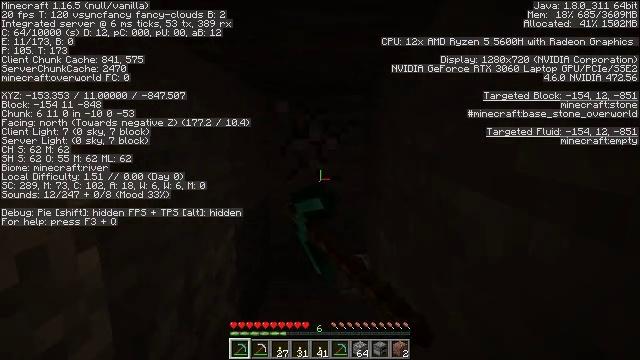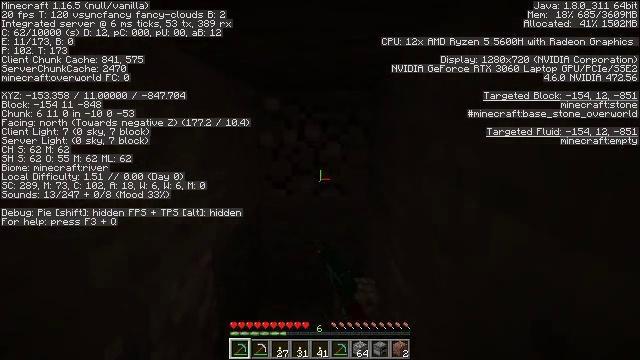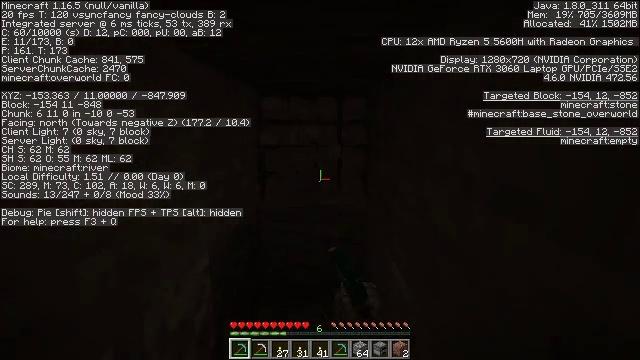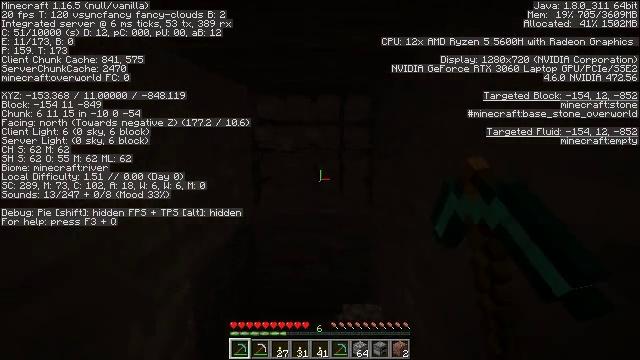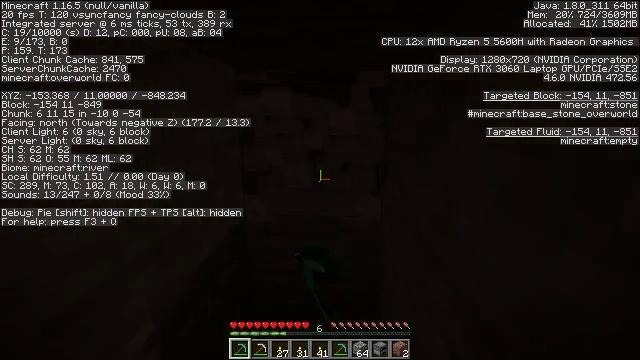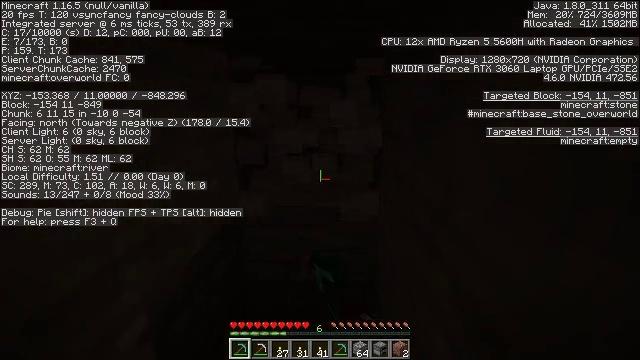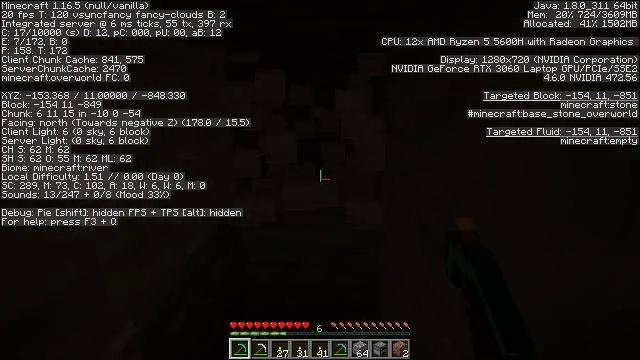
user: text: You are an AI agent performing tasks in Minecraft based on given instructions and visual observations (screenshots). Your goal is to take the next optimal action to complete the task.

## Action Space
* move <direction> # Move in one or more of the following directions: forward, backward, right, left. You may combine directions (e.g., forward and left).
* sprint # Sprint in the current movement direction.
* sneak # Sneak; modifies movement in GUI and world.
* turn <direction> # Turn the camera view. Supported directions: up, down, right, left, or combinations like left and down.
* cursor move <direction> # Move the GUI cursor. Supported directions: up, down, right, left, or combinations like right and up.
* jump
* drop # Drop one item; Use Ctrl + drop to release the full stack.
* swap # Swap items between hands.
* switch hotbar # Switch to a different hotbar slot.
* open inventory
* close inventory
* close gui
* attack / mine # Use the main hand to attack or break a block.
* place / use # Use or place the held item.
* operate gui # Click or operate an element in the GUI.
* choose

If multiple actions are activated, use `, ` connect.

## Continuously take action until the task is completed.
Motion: motion action
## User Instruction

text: Break the stone block.
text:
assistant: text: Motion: move forward, attack / mine
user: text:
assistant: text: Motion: move forward, attack / mine
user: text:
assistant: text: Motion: move forward, attack / mine
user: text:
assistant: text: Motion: turn down, attack / mine
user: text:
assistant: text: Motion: turn down, attack / mine
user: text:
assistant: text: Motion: attack / mine
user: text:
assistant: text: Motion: attack / mine